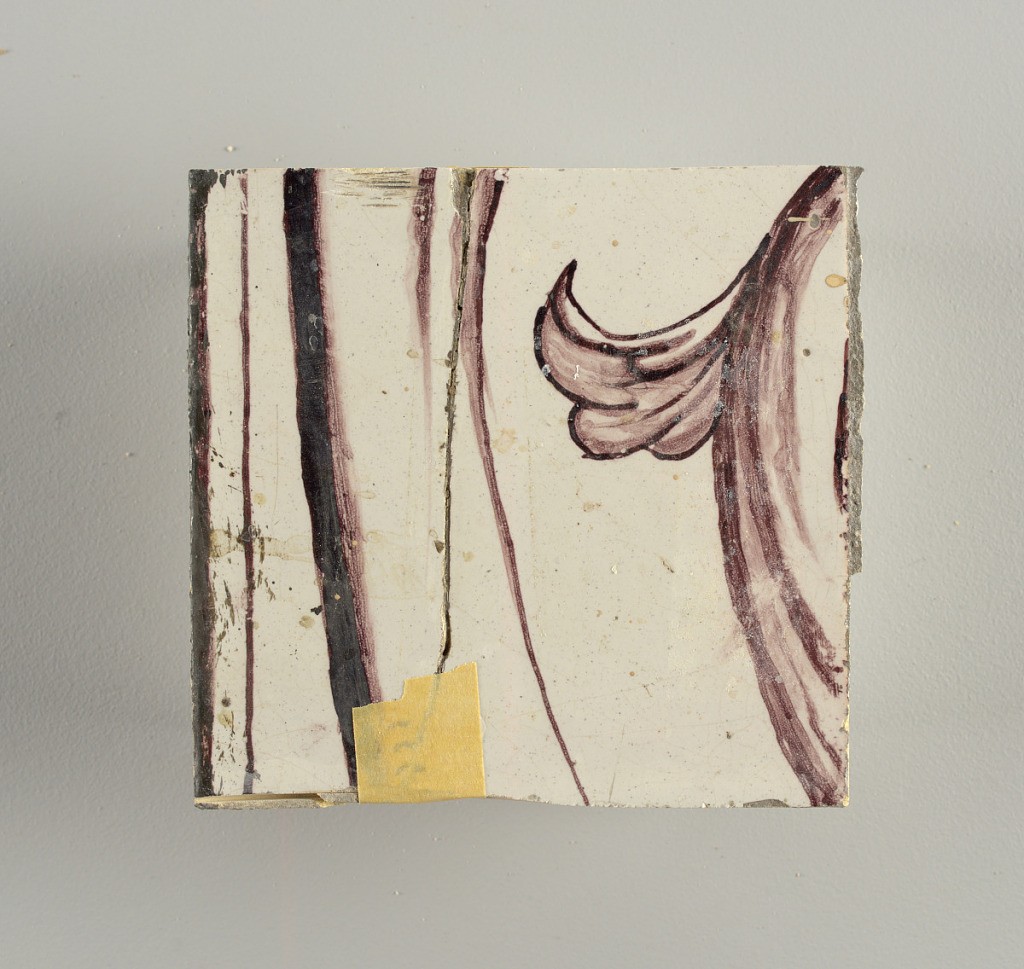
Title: Wall facing
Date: ca. 1725
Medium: tin-glazed earthenware, underglaze
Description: Running design for a frieze or a dado, composed of scrolls of foliage and strapwork, and four repeating motifs--a seated woman in a small upright oval medallion, a putto seated on a rocailled base, and strapwork in axial pattern.  The various panels, A to F, show various repeats of the same design, all being five tiles high and a varying number of tiles wide.